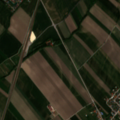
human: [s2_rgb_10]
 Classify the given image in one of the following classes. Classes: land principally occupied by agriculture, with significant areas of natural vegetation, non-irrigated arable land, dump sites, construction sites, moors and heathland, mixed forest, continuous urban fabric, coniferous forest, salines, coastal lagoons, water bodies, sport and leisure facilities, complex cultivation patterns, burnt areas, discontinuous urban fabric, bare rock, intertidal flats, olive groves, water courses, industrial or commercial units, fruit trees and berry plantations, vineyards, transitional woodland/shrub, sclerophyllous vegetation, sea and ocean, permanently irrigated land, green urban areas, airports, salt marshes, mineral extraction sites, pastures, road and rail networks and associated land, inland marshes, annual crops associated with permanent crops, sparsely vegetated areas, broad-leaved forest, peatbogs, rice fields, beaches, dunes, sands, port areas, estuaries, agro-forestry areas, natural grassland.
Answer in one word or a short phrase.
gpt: discontinuous urban fabric, sport and leisure facilities, non-irrigated arable land, land principally occupied by agriculture, with significant areas of natural vegetation